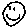
Label: smiley face